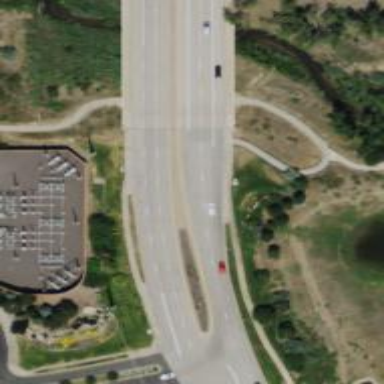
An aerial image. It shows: Secondary link road.